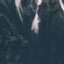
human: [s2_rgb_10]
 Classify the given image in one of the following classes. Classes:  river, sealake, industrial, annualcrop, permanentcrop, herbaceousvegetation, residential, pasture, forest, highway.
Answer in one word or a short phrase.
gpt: HerbaceousVegetation